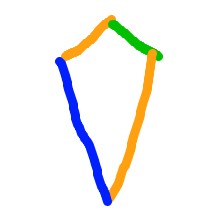
Shape: kite